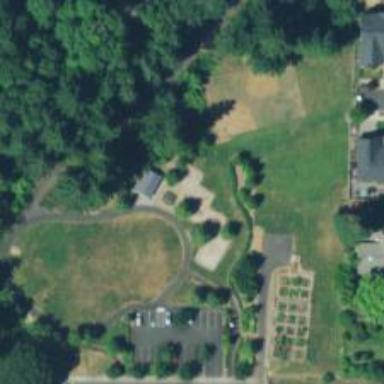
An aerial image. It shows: Playground with springy equipment.